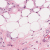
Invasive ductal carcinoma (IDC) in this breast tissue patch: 0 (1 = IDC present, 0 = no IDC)